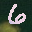
Label: 6